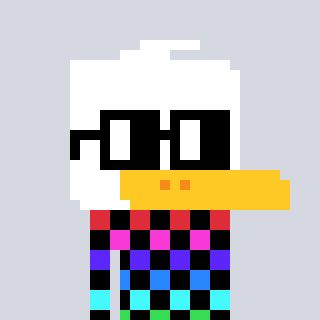
a pixel art character with square black glasses, a duck-shaped head and a cold-colored body on a cool background